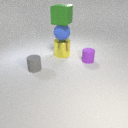
large green rubber cube above large yellow metal cylinder